Question: I'd like to add an icon to the right of the fieldset title. Something like this:
'''
--Title[icon]-------
| |
| Content |
| |
--------------------
'''
When you hover over the icon a tooltip is supposed to be displayed. This is where I am having issues. For some reason the icon is being pushed below the title (see screen shot).

Not only that, but because of my CSS, the fieldset border is around my tooltip div. I want the fieldset border to remain the same and have the tooltip hover over the border.
I've tried playing around with the divs and CSS to get the desired effect, but nothing seems to work for me.
In summary, I'd like to have the icon appear to the right of the fieldset title and not have the fieldset border pushed around the tooltip. Rather, I want the tooltip to hover over the fieldset border.
If JS is the only way to accomplish this, then I'd like to paste the div content elsewhere on the page and relatively position the div to the right of the icon. In other words, no matter where the icon sits on the page, I want the div to always display to the right of it.
<URL>
'''
<fieldset class="GridFacet" >
<legend>Title
<div class="tooltipContainer">
<a class="tooltipIcon" href="">
<img src="/Content/themes/images/info-small-black-13px.png"/>
</a>
<div class="tooltip">
<strong>A</strong> - CONTENT<br/>
<strong>B</strong> - CONTENT<br/>
<strong>C</strong> - CONTENT<br/>
<strong>D</strong> - CONTENT<br/>
<strong>E</strong> - CONTENT<br/>
</div>
</div>
</legend>
<p class="chkRow">
<input id="H10" type="checkbox" class="chkFacet" value="h10" />
<label for="H10" class="lblFacet">
A</label>
</p>
<p class="chkRow">
<input id="T3" type="checkbox" class="chkFacet" value="t3" />
<label for="T3" class="lblFacet">
B</label>
</p>
<p class="chkRow">
<input id="U1" type="checkbox" class="chkFacet" value="u1" />
<label for="U1" class="lblFacet">
C</label>
</p>
<p class="chkRow">
<input id="U2" type="checkbox" class="chkFacet" value="u2" />
<label for="U2" class="lblFacet">
D</label>
</p>
<p class="chkRow">
<input id="U3" type="checkbox" class="chkFacet" value="u3" />
<label for="U3" class="lblFacet">
E</label>
</p>
</fieldset>
'''
'''
.GridFacet {
width: 50px;
}
.tooltipContainer {
width: 325px;
position: relative;
}
.tooltipIcon {
text-decoration: none;
}
a.tooltipIcon:hover + div {
display:block;
float: right;
}
.tooltip {
margin: -43px 0 5px 50px;
*margin: -12px 0 5px 15px; /* For IE7 and below */
padding: 10px 0 10px 10px;
width: 250px;
height: 110px;
background-color: #e9ebec;
position: absolute;
border: 2px solid #739e40;
display: none;
font-size: 1.2em;
}
.tooltip:after, .tooltip:before {
border: solid transparent;
content:' ';
height: 0;
right: 100%;
position: absolute;
width: 0;
}
.tooltip:after {
border-width: 11px;
border-right-color: #e9ebec;
top: 13px;
}
.tooltip:before {
border-width: 14px;
border-right-color: #739e40;
top: 10px;
}
'''
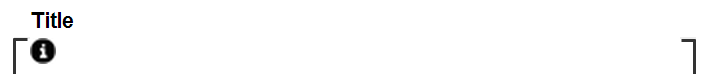
Answer: I'm guessing the main problem is the 'tooltipcontainer' 'div' within the 'legend' technically only accepts "phrasing content" which does not include a 'div': <URL>
But if you change your 'tooltipcontainer' 'div' to a 'span' element it should work fine:
'''
<legend>Title <span class="tooltipContainer">
<a class="tooltipIcon" href="">
<img src="/Content/themes/images/info-small-black-13px.png"/>
</a>
<div class="tooltip">
<strong>A</strong> - CONTENT<br/>
<strong>B</strong> - CONTENT<br/>
<strong>C</strong> - CONTENT<br/>
<strong>D</strong> - CONTENT<br/>
<strong>E</strong> - CONTENT<br/>
</div>
</span>
</legend>
'''
<URL>.